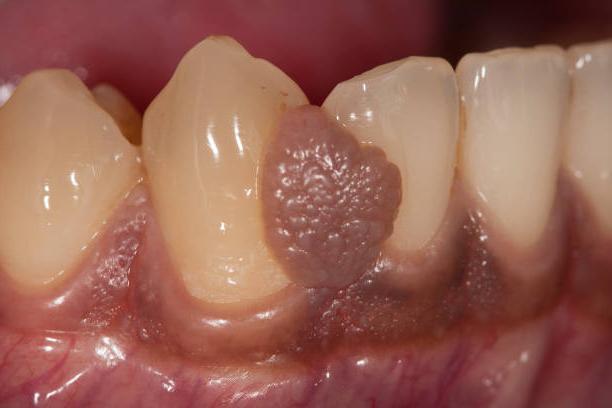
Condition: Gingivitis